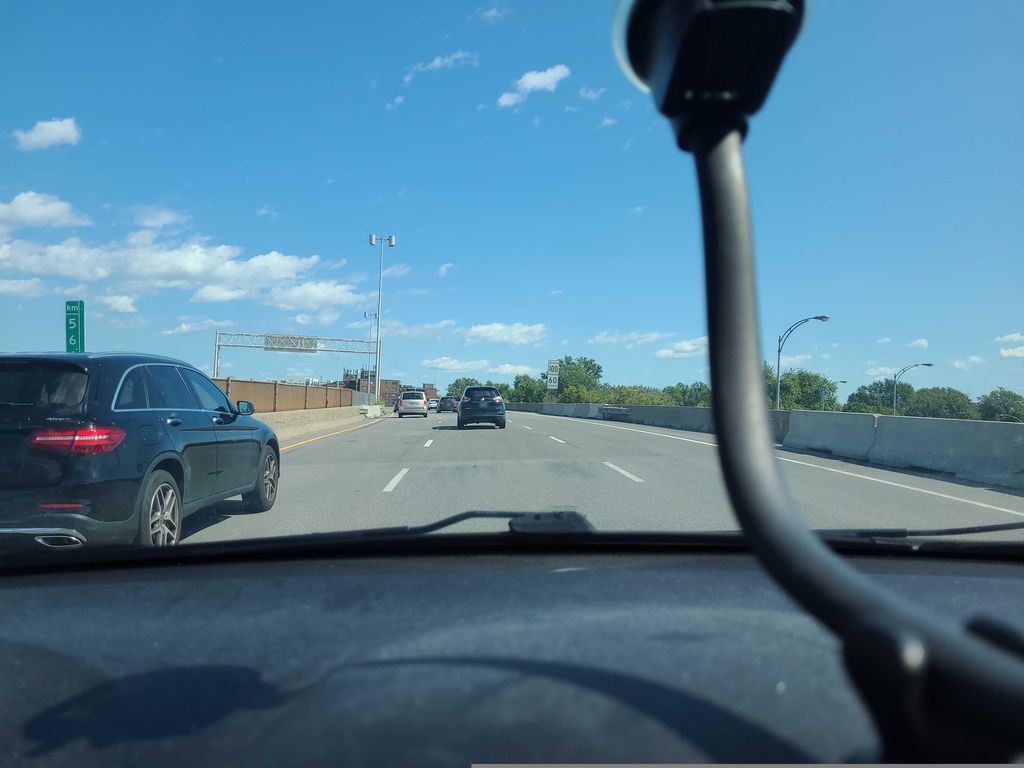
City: montreal